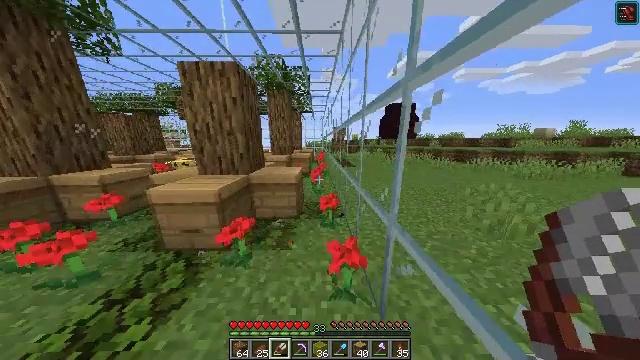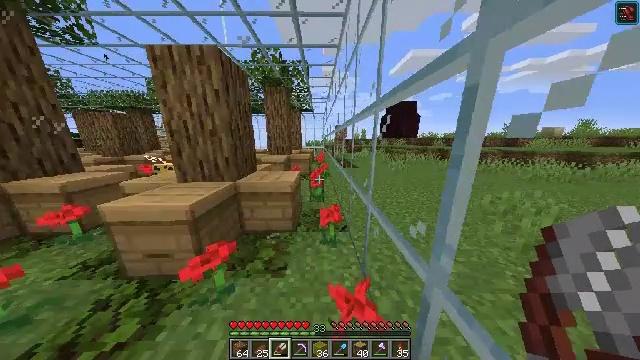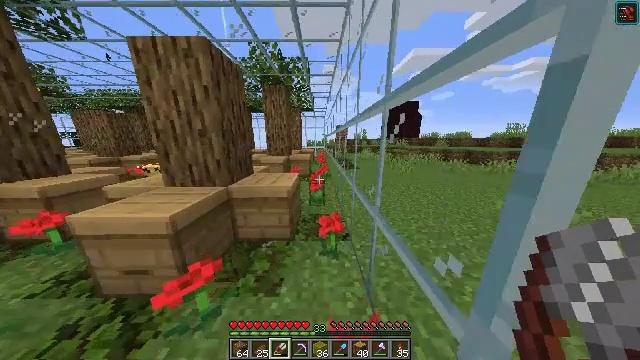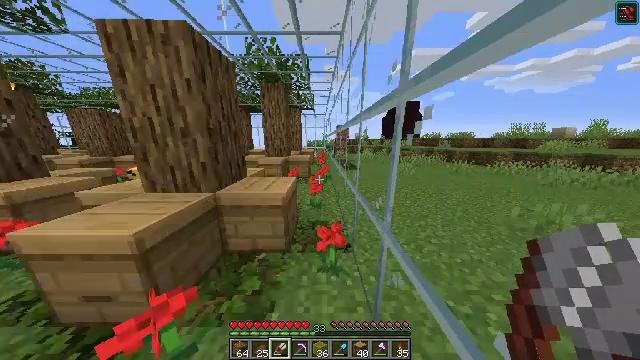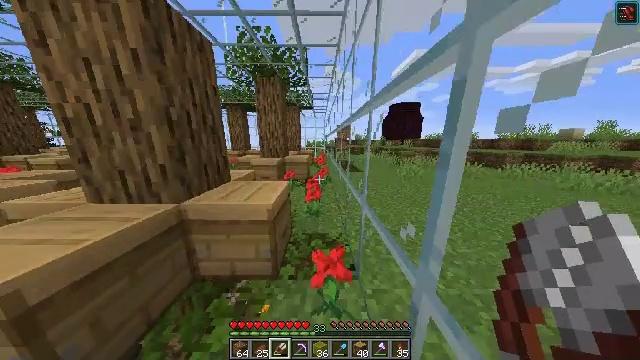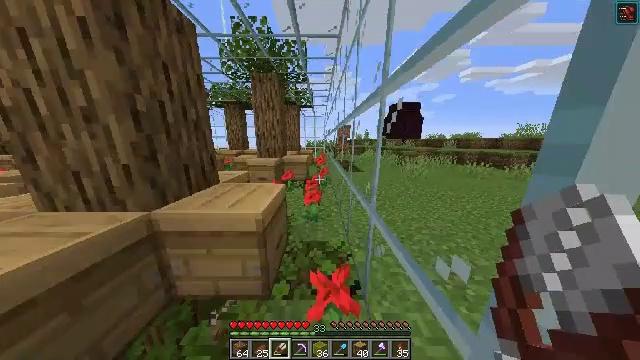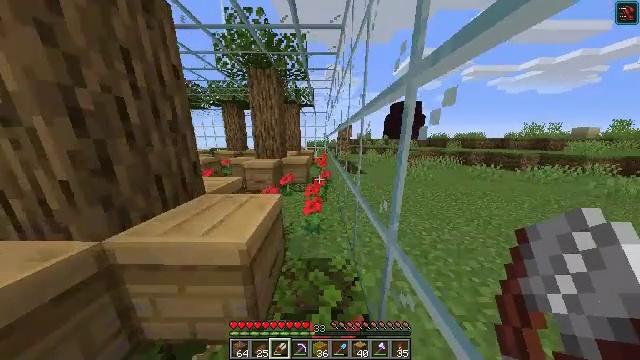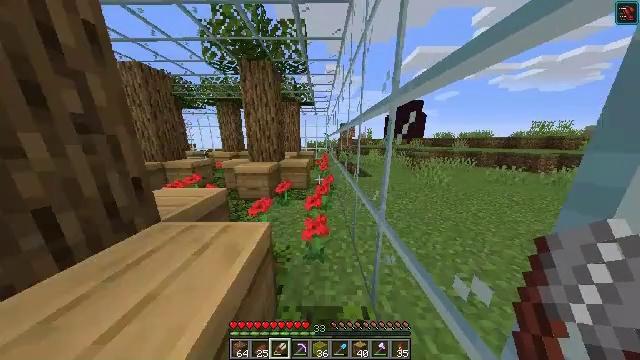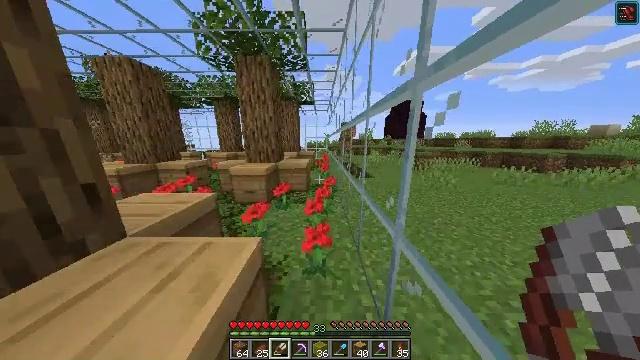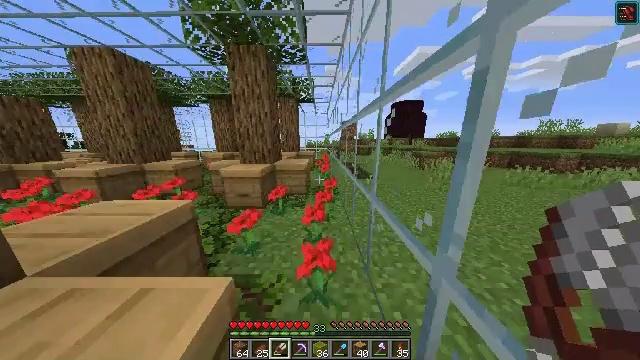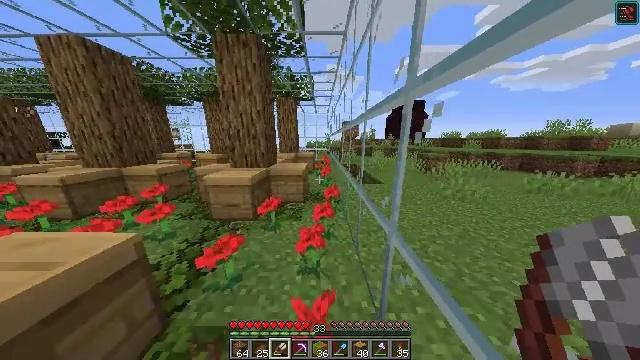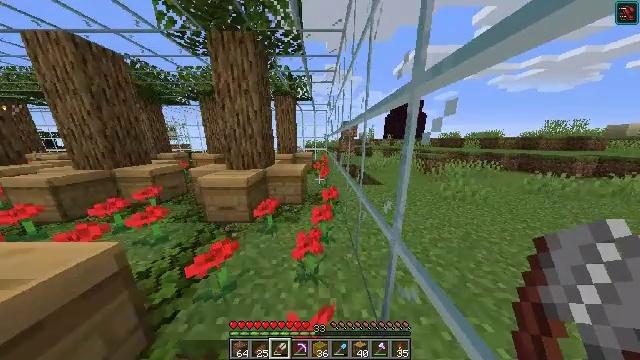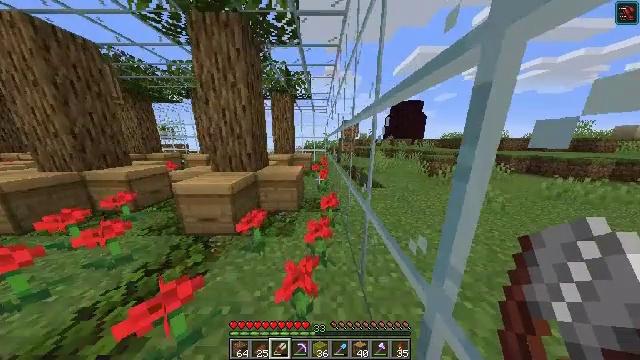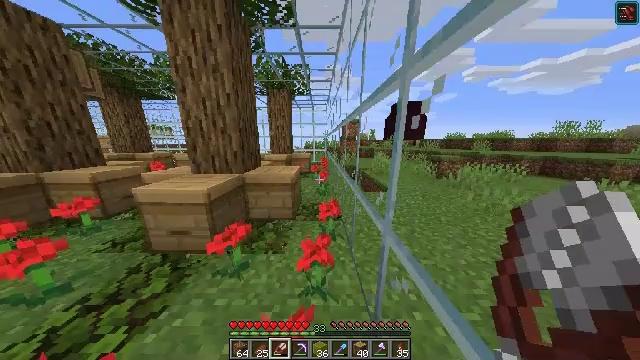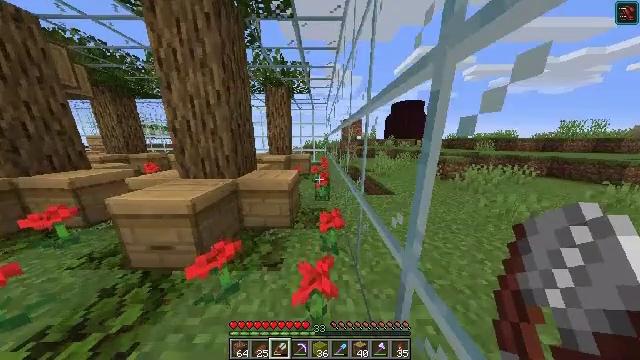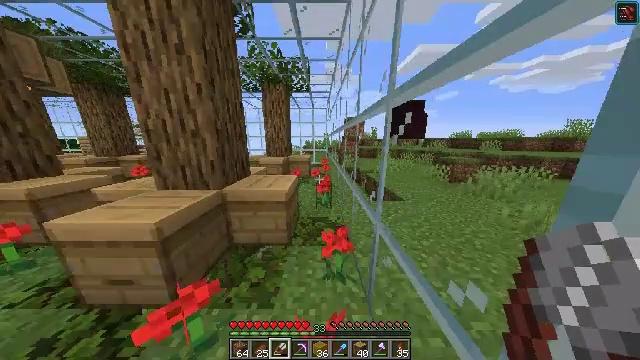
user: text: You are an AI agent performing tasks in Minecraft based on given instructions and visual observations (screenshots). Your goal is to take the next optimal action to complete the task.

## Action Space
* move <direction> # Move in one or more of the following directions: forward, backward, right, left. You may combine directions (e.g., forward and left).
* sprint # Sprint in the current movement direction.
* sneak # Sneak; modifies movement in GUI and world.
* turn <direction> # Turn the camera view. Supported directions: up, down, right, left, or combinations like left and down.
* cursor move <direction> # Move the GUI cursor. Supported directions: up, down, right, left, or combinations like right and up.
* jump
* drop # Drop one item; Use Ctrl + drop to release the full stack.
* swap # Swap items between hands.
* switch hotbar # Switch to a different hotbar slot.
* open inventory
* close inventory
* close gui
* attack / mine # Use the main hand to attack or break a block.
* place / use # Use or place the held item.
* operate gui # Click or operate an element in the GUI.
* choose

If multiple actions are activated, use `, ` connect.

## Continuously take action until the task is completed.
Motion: motion action
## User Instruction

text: Open the crafting table to make a honeycomb block with honeycombs.
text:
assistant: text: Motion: move forward, attack / mine
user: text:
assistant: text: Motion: move forward, attack / mine
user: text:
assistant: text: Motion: move forward, attack / mine
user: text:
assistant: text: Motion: move forward, attack / mine
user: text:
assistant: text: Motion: move forward, attack / mine
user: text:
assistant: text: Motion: move forward, attack / mine
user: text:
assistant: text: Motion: move forward, attack / mine
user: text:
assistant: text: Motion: move forward, attack / mine
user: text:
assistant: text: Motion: move forward, attack / mine
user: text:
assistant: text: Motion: move forward, attack / mine
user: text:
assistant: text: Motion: move forward, attack / mine
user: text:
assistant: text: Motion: move forward, attack / mine
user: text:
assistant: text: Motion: move forward, attack / mine
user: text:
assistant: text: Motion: move forward, attack / mine
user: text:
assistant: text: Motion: move forward, attack / mine
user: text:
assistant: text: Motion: move forward, attack / mine
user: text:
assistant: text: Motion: move forward, attack / mine
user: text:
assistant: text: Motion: move forward, attack / mine
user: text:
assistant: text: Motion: move forward, attack / mine
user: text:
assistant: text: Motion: move forward, attack / mine
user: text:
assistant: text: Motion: move forward, attack / mine
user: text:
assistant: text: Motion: move forward, attack / mine
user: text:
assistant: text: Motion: move forward, attack / mine
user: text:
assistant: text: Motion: move forward, attack / mine
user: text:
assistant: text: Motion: move forward, attack / mine
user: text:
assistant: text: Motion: move forward, attack / mine
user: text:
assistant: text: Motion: move forward, attack / mine
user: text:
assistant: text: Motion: move forward, attack / mine
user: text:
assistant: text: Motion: move forward, attack / mine
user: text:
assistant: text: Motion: move forward, attack / mine